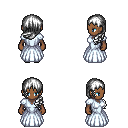
a pixel art fantasy rpg character, female body template, human, dark skin, underdress, metal pants, white left-swept hairstyle, gray slippers, four views (front, back, left, right), 2x2 character sprite sheet, small pixel art, hard edges, no anti-aliasing